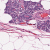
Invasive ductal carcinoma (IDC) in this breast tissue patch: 0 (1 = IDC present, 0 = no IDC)